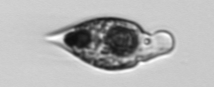
Label: Amphidinium